Aerial crown-view tile of a tropical tree (Barro Colorado Island, Panama), acquired 20250616:
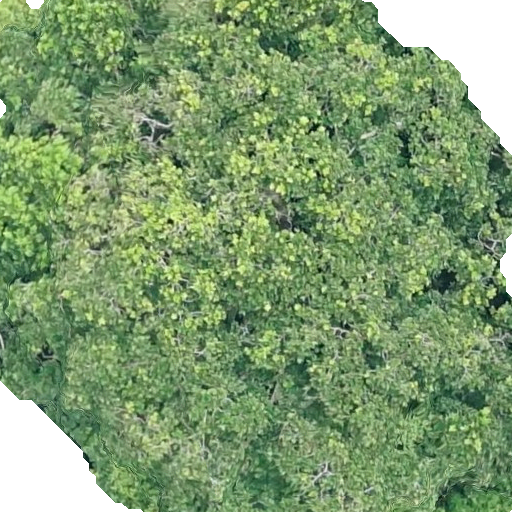
Species: Anacardium occidentale
GBIF accepted scientific name: Anacardium occidentale
Crown area: 420.224 m²